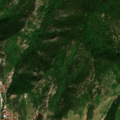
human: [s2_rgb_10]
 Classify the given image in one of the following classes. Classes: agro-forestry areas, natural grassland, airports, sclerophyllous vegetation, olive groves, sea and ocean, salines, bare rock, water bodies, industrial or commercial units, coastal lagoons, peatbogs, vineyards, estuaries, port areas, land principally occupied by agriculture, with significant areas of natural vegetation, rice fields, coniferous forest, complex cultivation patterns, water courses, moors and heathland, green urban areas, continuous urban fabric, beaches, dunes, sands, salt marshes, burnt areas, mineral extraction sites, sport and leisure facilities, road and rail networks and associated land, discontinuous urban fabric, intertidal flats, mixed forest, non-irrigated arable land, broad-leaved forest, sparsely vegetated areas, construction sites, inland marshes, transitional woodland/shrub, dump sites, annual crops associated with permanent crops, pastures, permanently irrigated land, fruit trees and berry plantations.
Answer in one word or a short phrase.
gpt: discontinuous urban fabric, vineyards, pastures, broad-leaved forest, water courses